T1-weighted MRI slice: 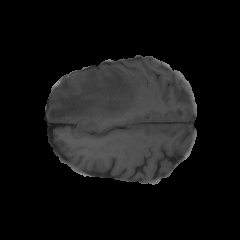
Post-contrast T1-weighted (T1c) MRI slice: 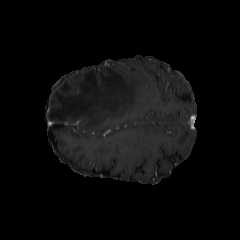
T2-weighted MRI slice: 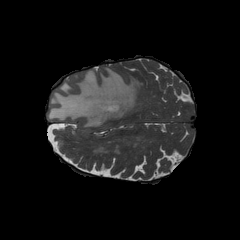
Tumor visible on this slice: yes